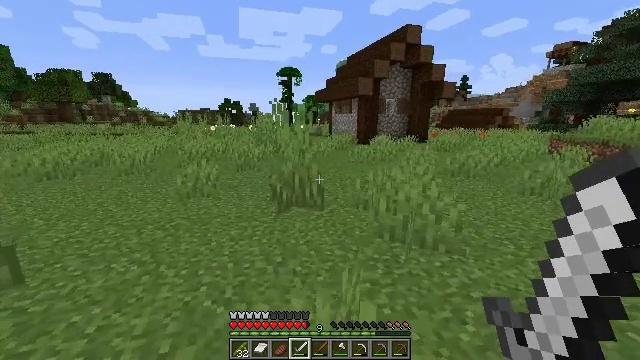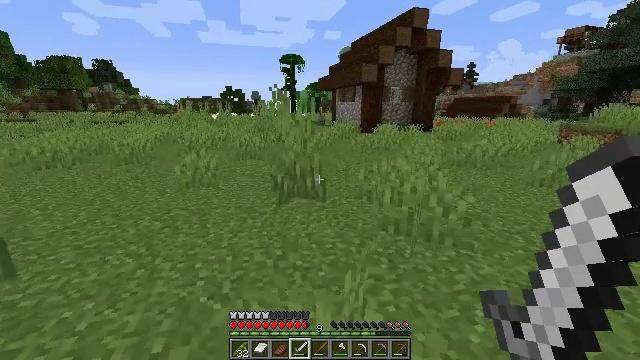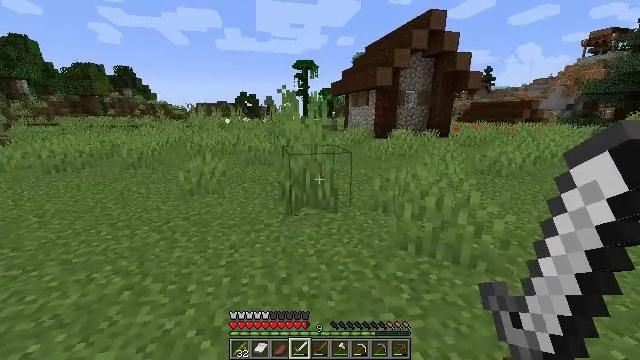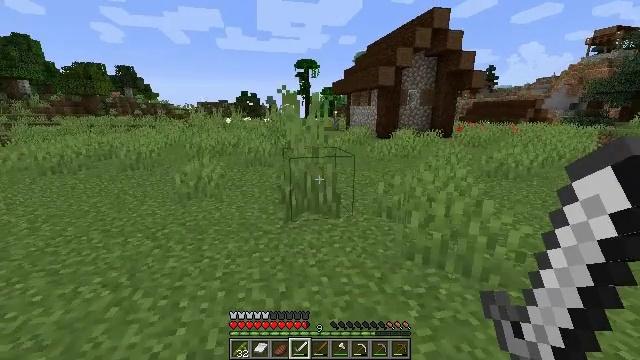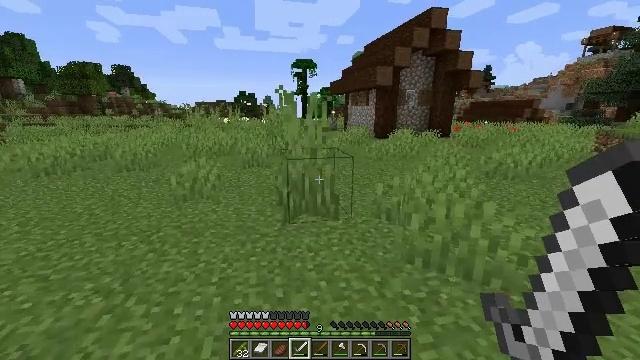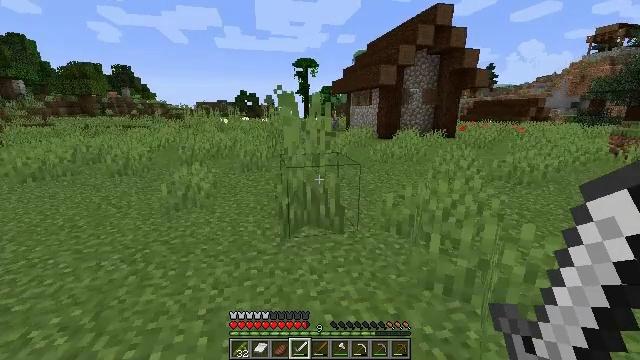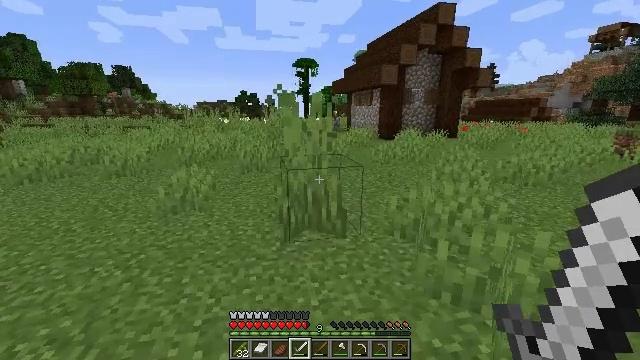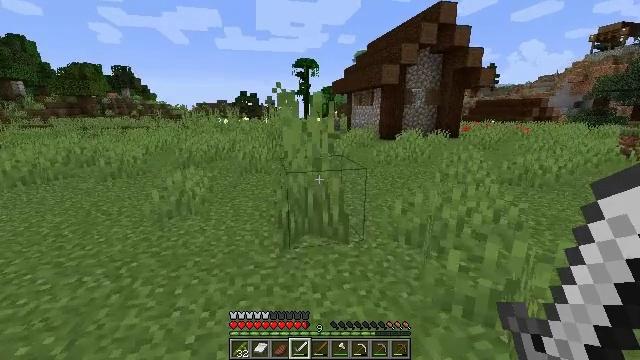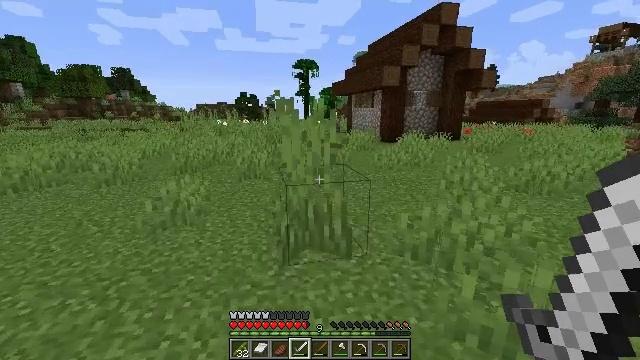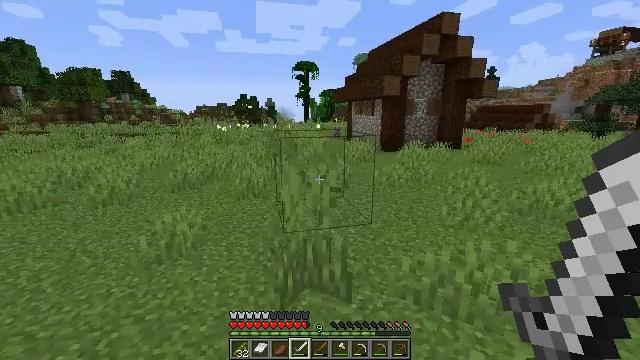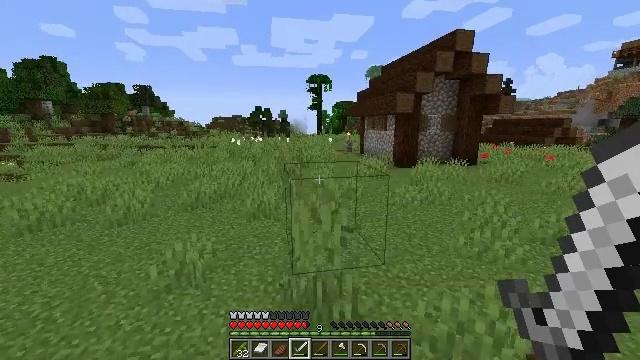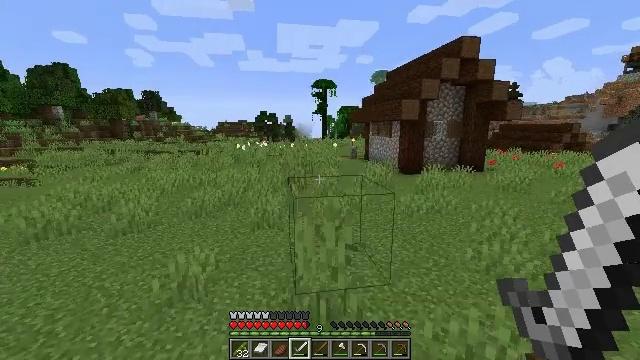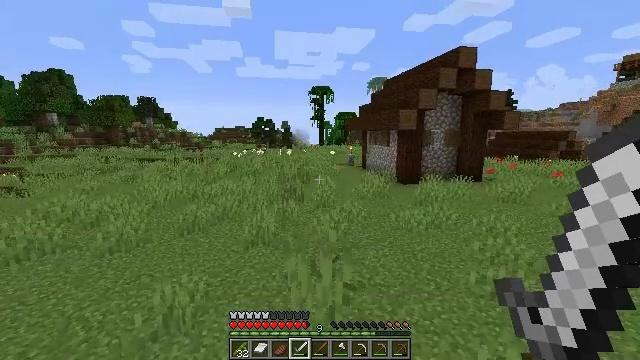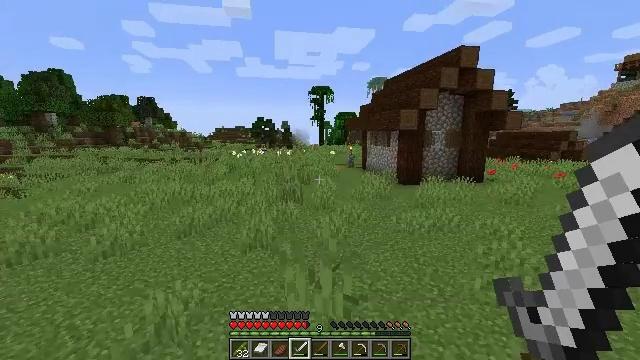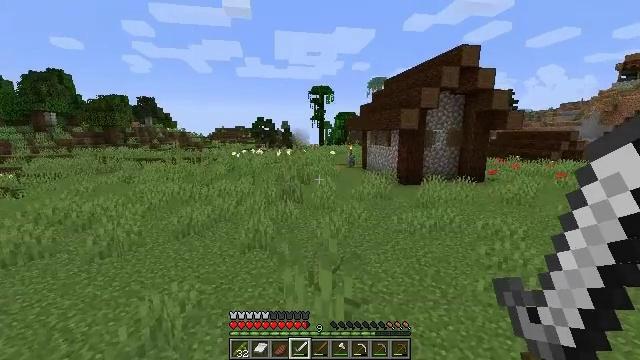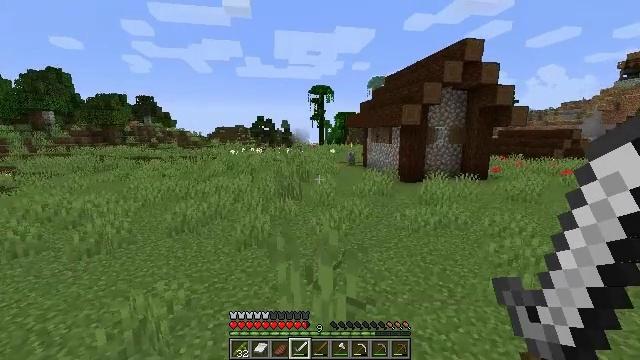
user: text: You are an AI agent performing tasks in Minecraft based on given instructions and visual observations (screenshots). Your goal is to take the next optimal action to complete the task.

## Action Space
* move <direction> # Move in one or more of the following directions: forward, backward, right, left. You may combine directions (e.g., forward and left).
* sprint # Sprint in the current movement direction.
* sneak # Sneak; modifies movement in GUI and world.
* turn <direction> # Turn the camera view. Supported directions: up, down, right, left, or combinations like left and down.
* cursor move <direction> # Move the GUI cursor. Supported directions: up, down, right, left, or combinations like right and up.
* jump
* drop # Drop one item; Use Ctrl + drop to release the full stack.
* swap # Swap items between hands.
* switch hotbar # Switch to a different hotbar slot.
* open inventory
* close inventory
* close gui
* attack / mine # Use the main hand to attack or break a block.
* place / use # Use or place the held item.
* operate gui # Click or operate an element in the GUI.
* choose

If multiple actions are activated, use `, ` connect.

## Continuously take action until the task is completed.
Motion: motion action
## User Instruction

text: Break the large fern to clear the space.
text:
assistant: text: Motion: move forward, turn down
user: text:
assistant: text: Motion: move forward, turn left and up
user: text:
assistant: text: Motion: move forward, sprint
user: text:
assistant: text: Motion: move forward, sprint
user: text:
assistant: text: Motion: move forward, sprint
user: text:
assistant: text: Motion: move forward
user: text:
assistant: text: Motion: move forward
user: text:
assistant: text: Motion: move forward, jump
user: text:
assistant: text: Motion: move forward, jump
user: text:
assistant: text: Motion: move forward, turn left and up, jump
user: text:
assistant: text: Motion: move forward, turn left, jump
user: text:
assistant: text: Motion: move forward, turn up, jump
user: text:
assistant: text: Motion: move forward, jump
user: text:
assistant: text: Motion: move forward, jump
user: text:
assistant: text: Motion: move forward, jump
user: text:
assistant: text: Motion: move forward, jump
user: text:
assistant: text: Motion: move forward, jump
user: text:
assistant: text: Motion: move forward, sprint, jump
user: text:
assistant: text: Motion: move forward, sprint, jump
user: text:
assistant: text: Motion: move forward, sprint, jump
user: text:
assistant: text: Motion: move forward, sprint, jump
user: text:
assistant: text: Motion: move forward, turn right, jump
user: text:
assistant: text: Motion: move forward, turn right, jump
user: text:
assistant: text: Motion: move forward, turn right, jump
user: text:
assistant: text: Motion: move forward, turn right, jump
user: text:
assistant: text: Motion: move forward, turn right, jump
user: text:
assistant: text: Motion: move forward, turn right, jump
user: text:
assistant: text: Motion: move forward, jump
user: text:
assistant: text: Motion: move forward, jump
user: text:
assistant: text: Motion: move forward, jump